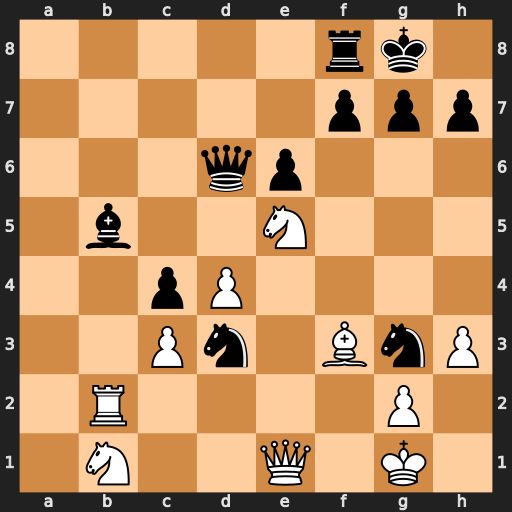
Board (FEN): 5rk1/5ppp/3qp3/1b2N3/2pP4/2Pn1BnP/1R4P1/1N2Q1K1
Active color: w
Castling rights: -
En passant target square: -
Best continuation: Nxd3 cxd3 Rxb5